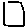
Label: square